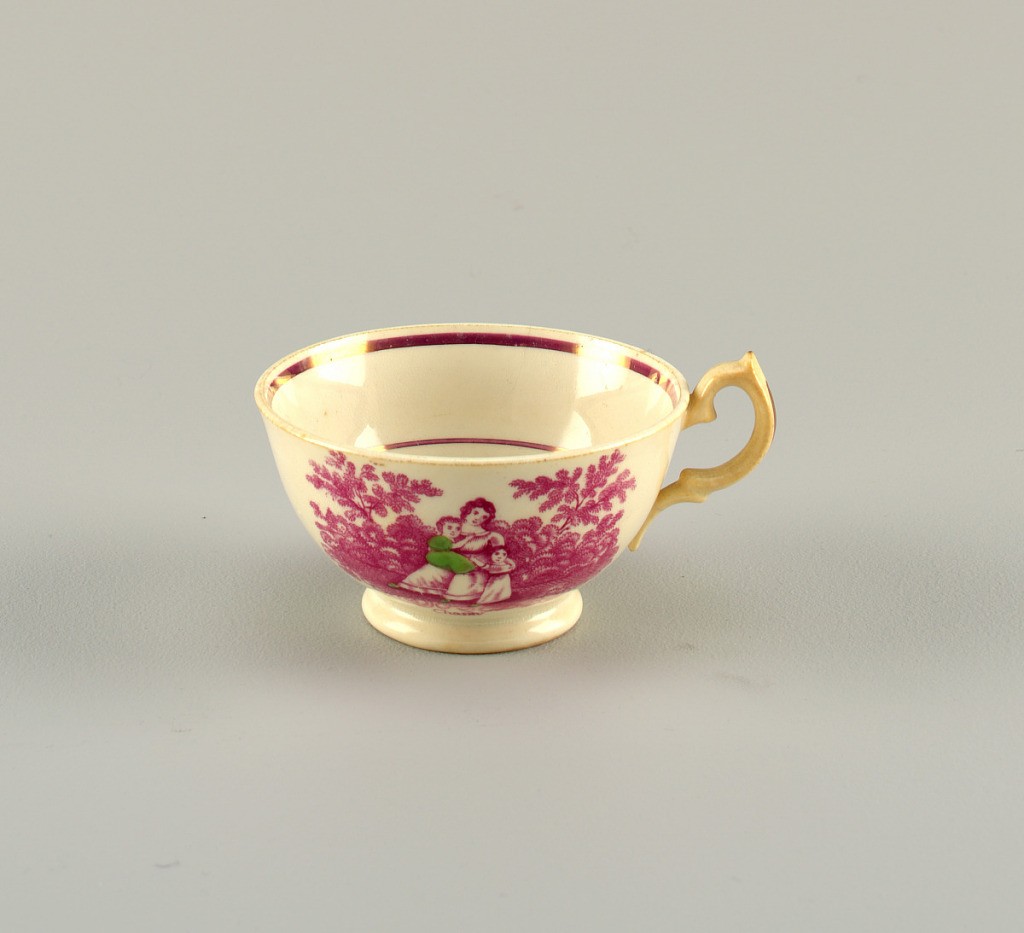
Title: Cup
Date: early 19th century
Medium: Tin-glazed earthenware, transfer-printed decoration, overglaze decoration and lustre
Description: Tea cup with pink lustre banding and pink transfer-printed figures of Faith, Hope and Charity.